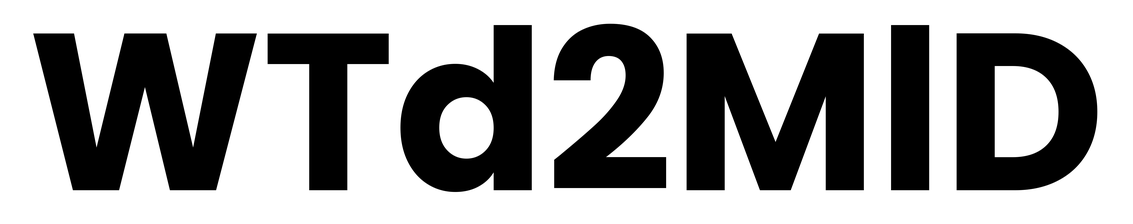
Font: Poppins-Bold